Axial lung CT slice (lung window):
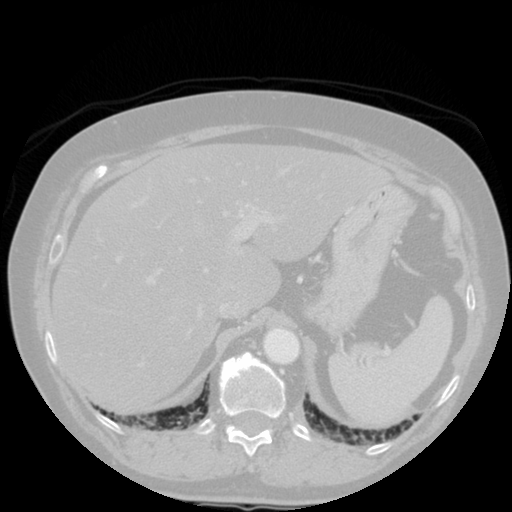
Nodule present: no